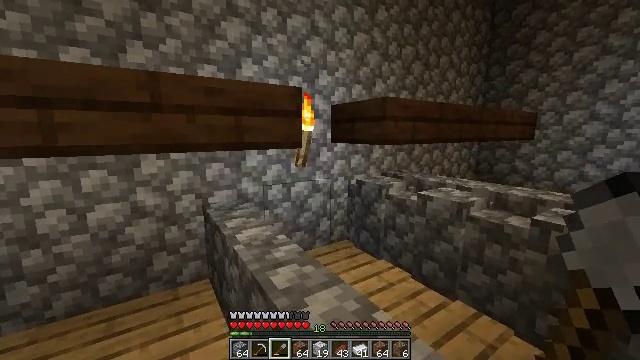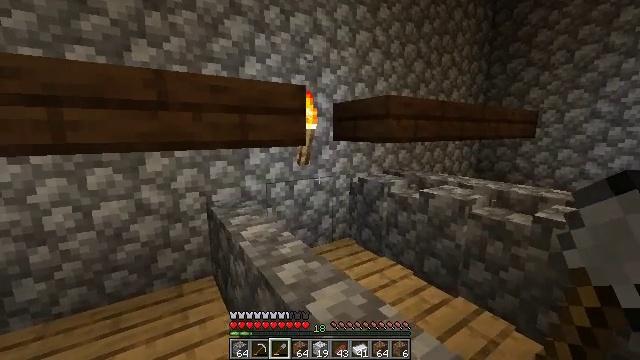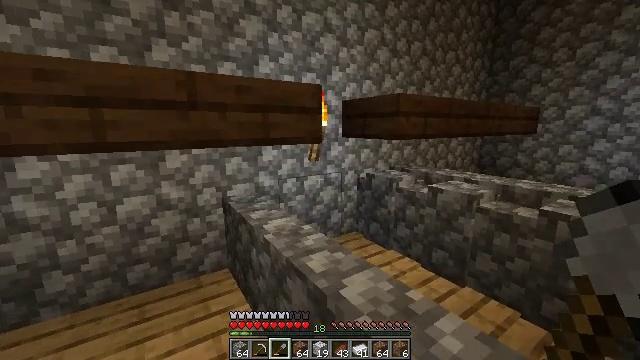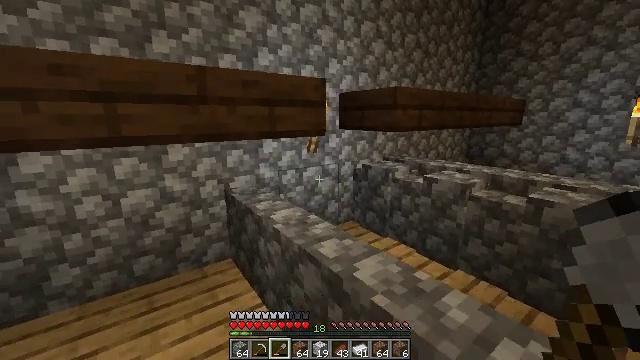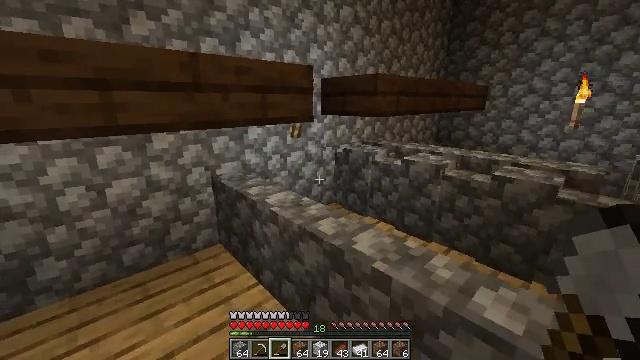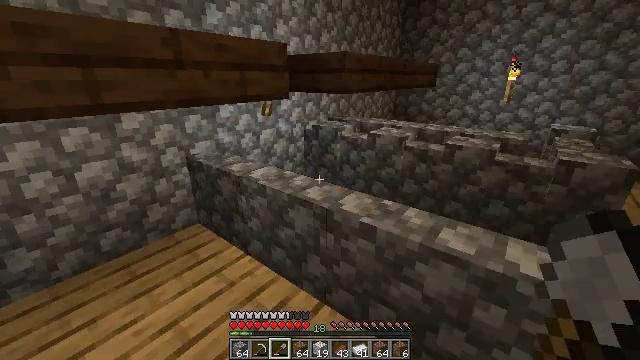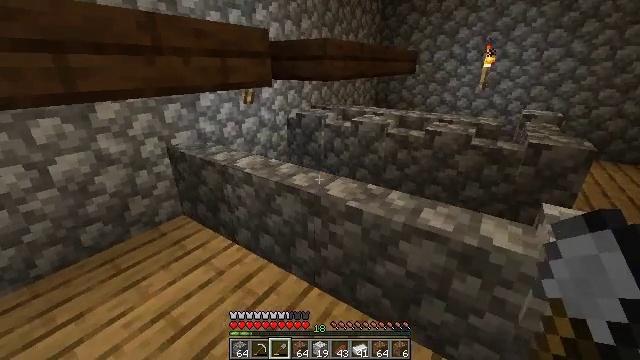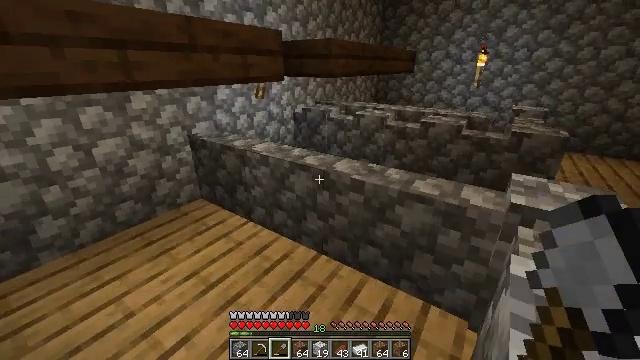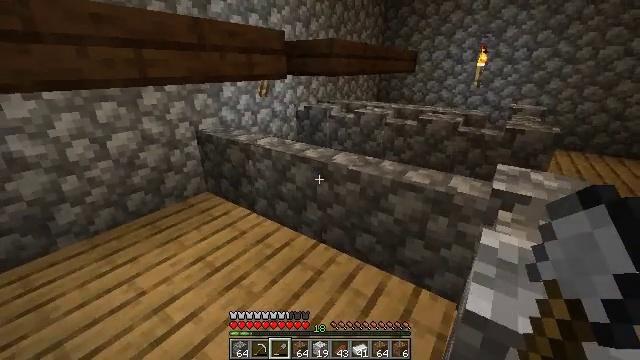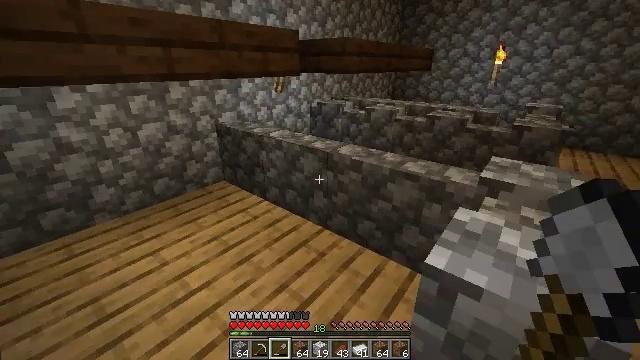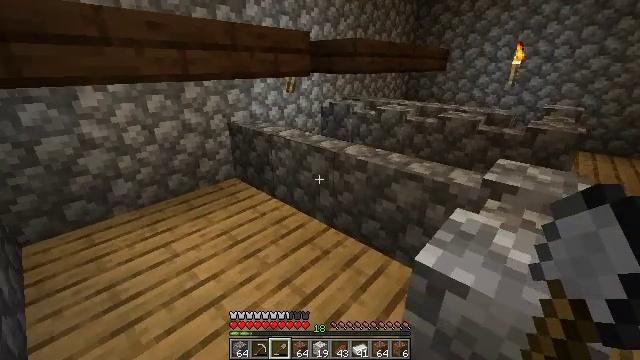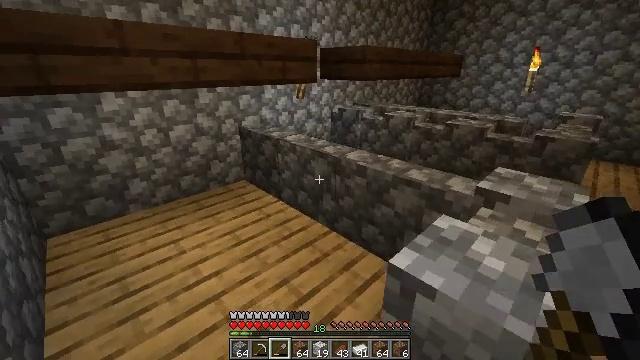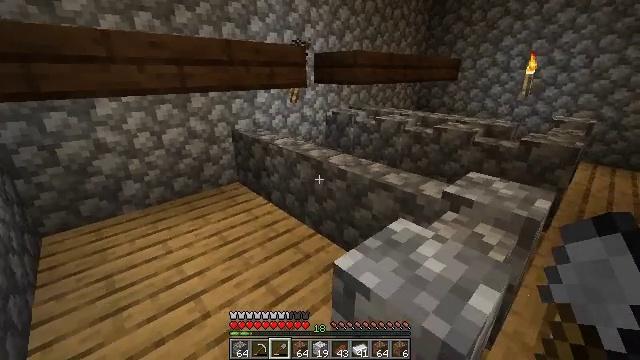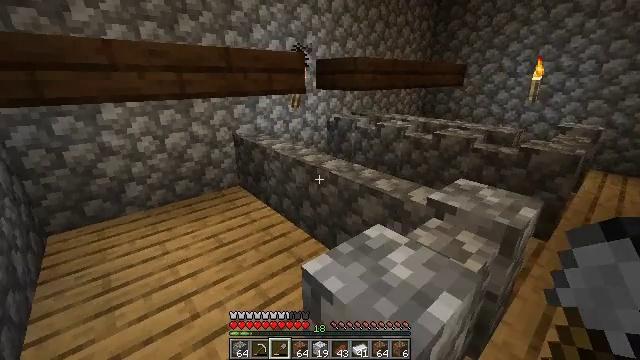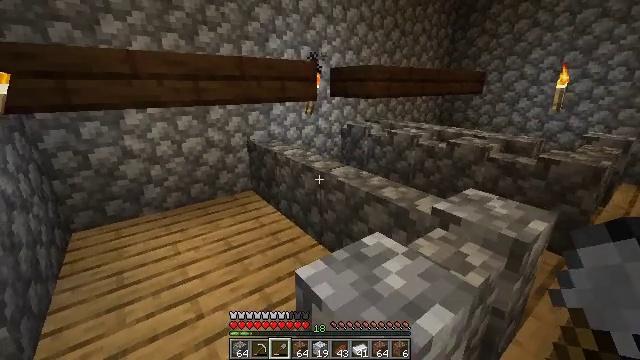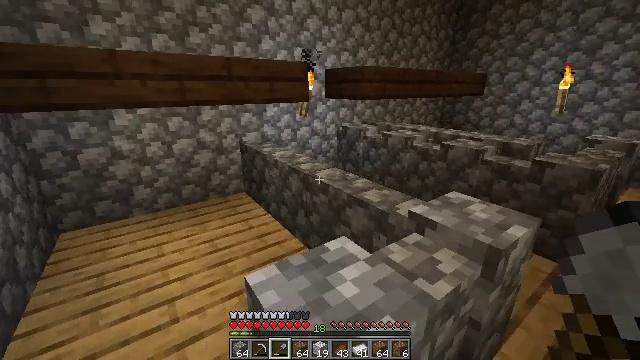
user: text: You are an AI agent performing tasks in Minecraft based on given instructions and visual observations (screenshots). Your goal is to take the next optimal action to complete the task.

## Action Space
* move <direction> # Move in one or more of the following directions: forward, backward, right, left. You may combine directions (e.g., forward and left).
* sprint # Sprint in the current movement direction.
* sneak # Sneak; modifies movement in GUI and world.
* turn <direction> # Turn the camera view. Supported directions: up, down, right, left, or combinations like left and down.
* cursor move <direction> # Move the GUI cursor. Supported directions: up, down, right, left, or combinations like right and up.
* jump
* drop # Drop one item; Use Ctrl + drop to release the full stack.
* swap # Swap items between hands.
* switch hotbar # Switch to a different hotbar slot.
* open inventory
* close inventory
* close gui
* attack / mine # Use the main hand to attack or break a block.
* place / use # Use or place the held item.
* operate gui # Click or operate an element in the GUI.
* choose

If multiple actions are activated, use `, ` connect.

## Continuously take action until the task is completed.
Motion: motion action
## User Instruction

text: Take down the wall torch for reuse.
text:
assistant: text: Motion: move back and move left
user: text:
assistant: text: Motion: move back and move left
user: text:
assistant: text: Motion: move back and move left, turn right and down
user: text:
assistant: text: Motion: move back and move left, turn right and down
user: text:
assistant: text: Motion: move back and move left, turn right and down
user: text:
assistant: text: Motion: move back and move left, turn right and down
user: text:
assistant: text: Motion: move back and move left
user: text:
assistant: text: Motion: move back and move right
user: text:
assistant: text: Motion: move back and move right, turn left
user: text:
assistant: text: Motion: move right, turn left
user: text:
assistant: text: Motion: move right, turn left and up
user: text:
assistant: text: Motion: move right, turn left
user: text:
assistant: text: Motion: move right, turn left and up
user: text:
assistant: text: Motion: move forward and move right, turn left and up
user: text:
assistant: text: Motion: move forward and move right, turn left
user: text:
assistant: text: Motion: move forward and move right
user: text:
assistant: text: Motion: move forward and move right
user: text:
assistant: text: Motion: move forward and move right, turn left
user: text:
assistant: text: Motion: move forward and move right, turn left and up
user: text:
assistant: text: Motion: move forward and move right, turn left
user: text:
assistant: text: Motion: move forward and move right, turn left
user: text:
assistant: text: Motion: move forward and move right, turn left
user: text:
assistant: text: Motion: move forward and move right, turn left and up
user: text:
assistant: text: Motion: move forward and move right, turn left and up
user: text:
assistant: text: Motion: move forward and move right, turn left
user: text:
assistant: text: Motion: move forward and move right, turn left
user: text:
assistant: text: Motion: move forward and move right, turn left and up
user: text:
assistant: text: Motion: move forward, turn left and up
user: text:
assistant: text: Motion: move forward
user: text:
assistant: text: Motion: move forward